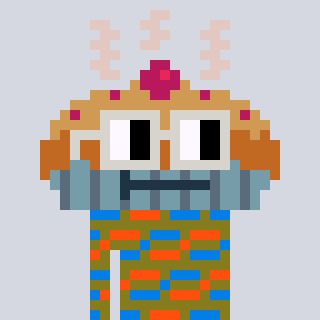
a pixel art character with square light gray glasses, a pie-shaped head and a gunk-colored body on a cool background